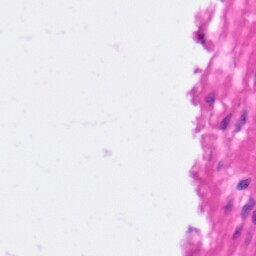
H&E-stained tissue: Pancreatic